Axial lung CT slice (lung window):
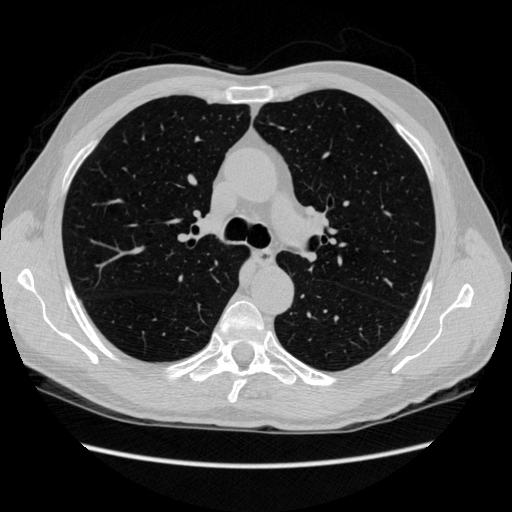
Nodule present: no